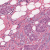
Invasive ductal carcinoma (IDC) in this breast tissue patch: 1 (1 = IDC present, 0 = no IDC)